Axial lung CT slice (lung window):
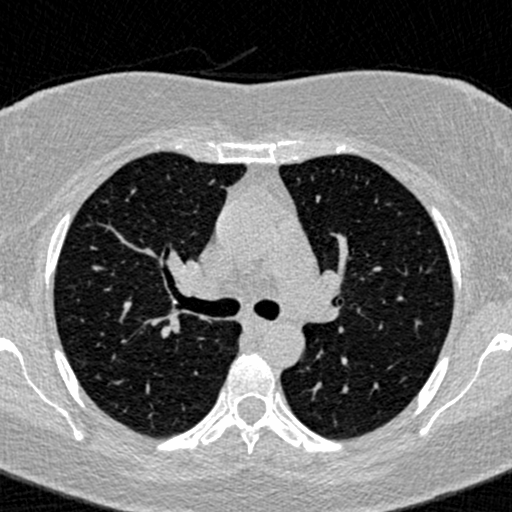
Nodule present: no